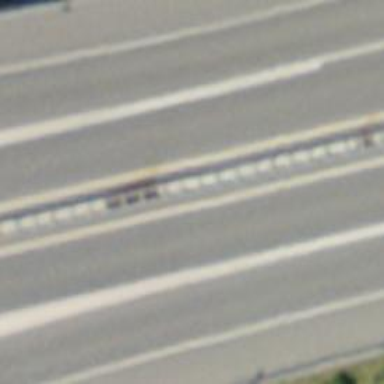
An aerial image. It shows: Asphalt motorway.